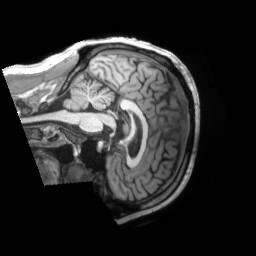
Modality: T1w
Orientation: sagittal
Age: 52
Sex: male
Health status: ill
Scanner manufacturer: siemens
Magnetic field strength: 3 T
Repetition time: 2.2 s
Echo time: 0.00157 s